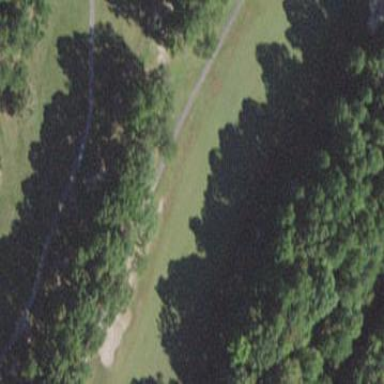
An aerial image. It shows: Grassy area designated as golf fairway.